Question: I am trying to recreate an example from Chapter-5 of book Pro Asp.net MVC2. But as soon as I add Menu code server stops working. Any Problem with the code?
'''
public class NavController : Controller
{
private IProductRepository productsRepository;
public NavController(IProductRepository productsRepository)
{
this.productsRepository = productsRepository;
}
public ViewResult Menu()
{
Func<string, NavLink> makeLink = categoryName => new NavLink
{
Text = categoryName ?? "Home",
RouteValues = new RouteValueDictionary( new {
controller = "Products", action = "List", category = categoryName, page = 1
})
};
List<NavLink> navLinks = new List<NavLink>();
navLinks.Add(makeLink(null));
var categories = productsRepository.Products.Select(x => x.Category);
foreach (string categoryName in categories.Distinct().OrderBy(x => x))
navLinks.Add(makeLink(categoryName));
return View(navLinks);
}
}
'''
Menu.cshtml
'''
@model IEnumerable<SStore.WebUI.Models.NavLink>
@foreach (var link in Model)
{
Html.RouteLink(link.Text, link.RouteValues);
}
'''
If I remove this line from my master page then server works
'''
@{
Html.RenderAction("Menu", "Nav");
}
'''
otherwise getting this error

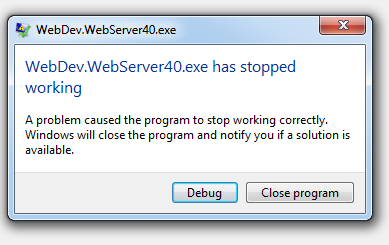
Answer: 'Html.RenderAction("Menu", "Nav");': That's horrible recursion: 'Nav/Menu' which renders 'Nav/Menu' which renders 'Nav/Menu', ..., until you run out of stack and your web server blows :-)
When you render a child action like this ensure it has no master or the master's gonna rerender it again and again and again, .... So modify this view ('~/Views/Nav/Menu.cshtml') like this:
'''
@model IEnumerable<SStore.WebUI.Models.NavLink>
@{
Layout = null;
}
@foreach (var link in Model)
{
Html.RouteLink(link.Text, link.RouteValues);
}
'''
Let me explain:
The example you saw in the book was using the WebForms view engine. In this view engine you have '.aspx' (views) and '.ascx' (partials). I suppose that in the book they were using 'Menu.ascx' which by default has no master because it is a partial.
In Razor there is no longer such distinction. You simply have views: .cshtml pages. It is up to you to control whether they have a master or not. There are different ways. One is what I showed previously, another is to 'return PartialView(navLinks)' inside the child action.